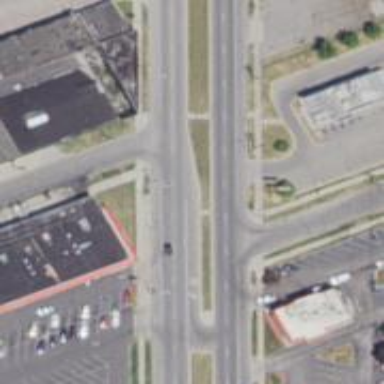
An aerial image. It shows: Footway located on traffic island.